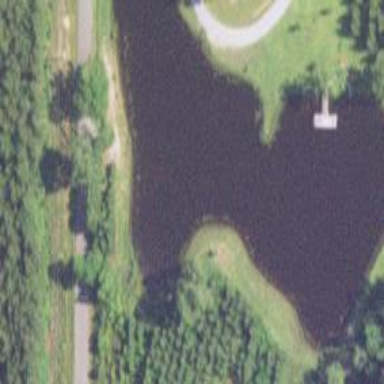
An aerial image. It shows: Pond with natural water.